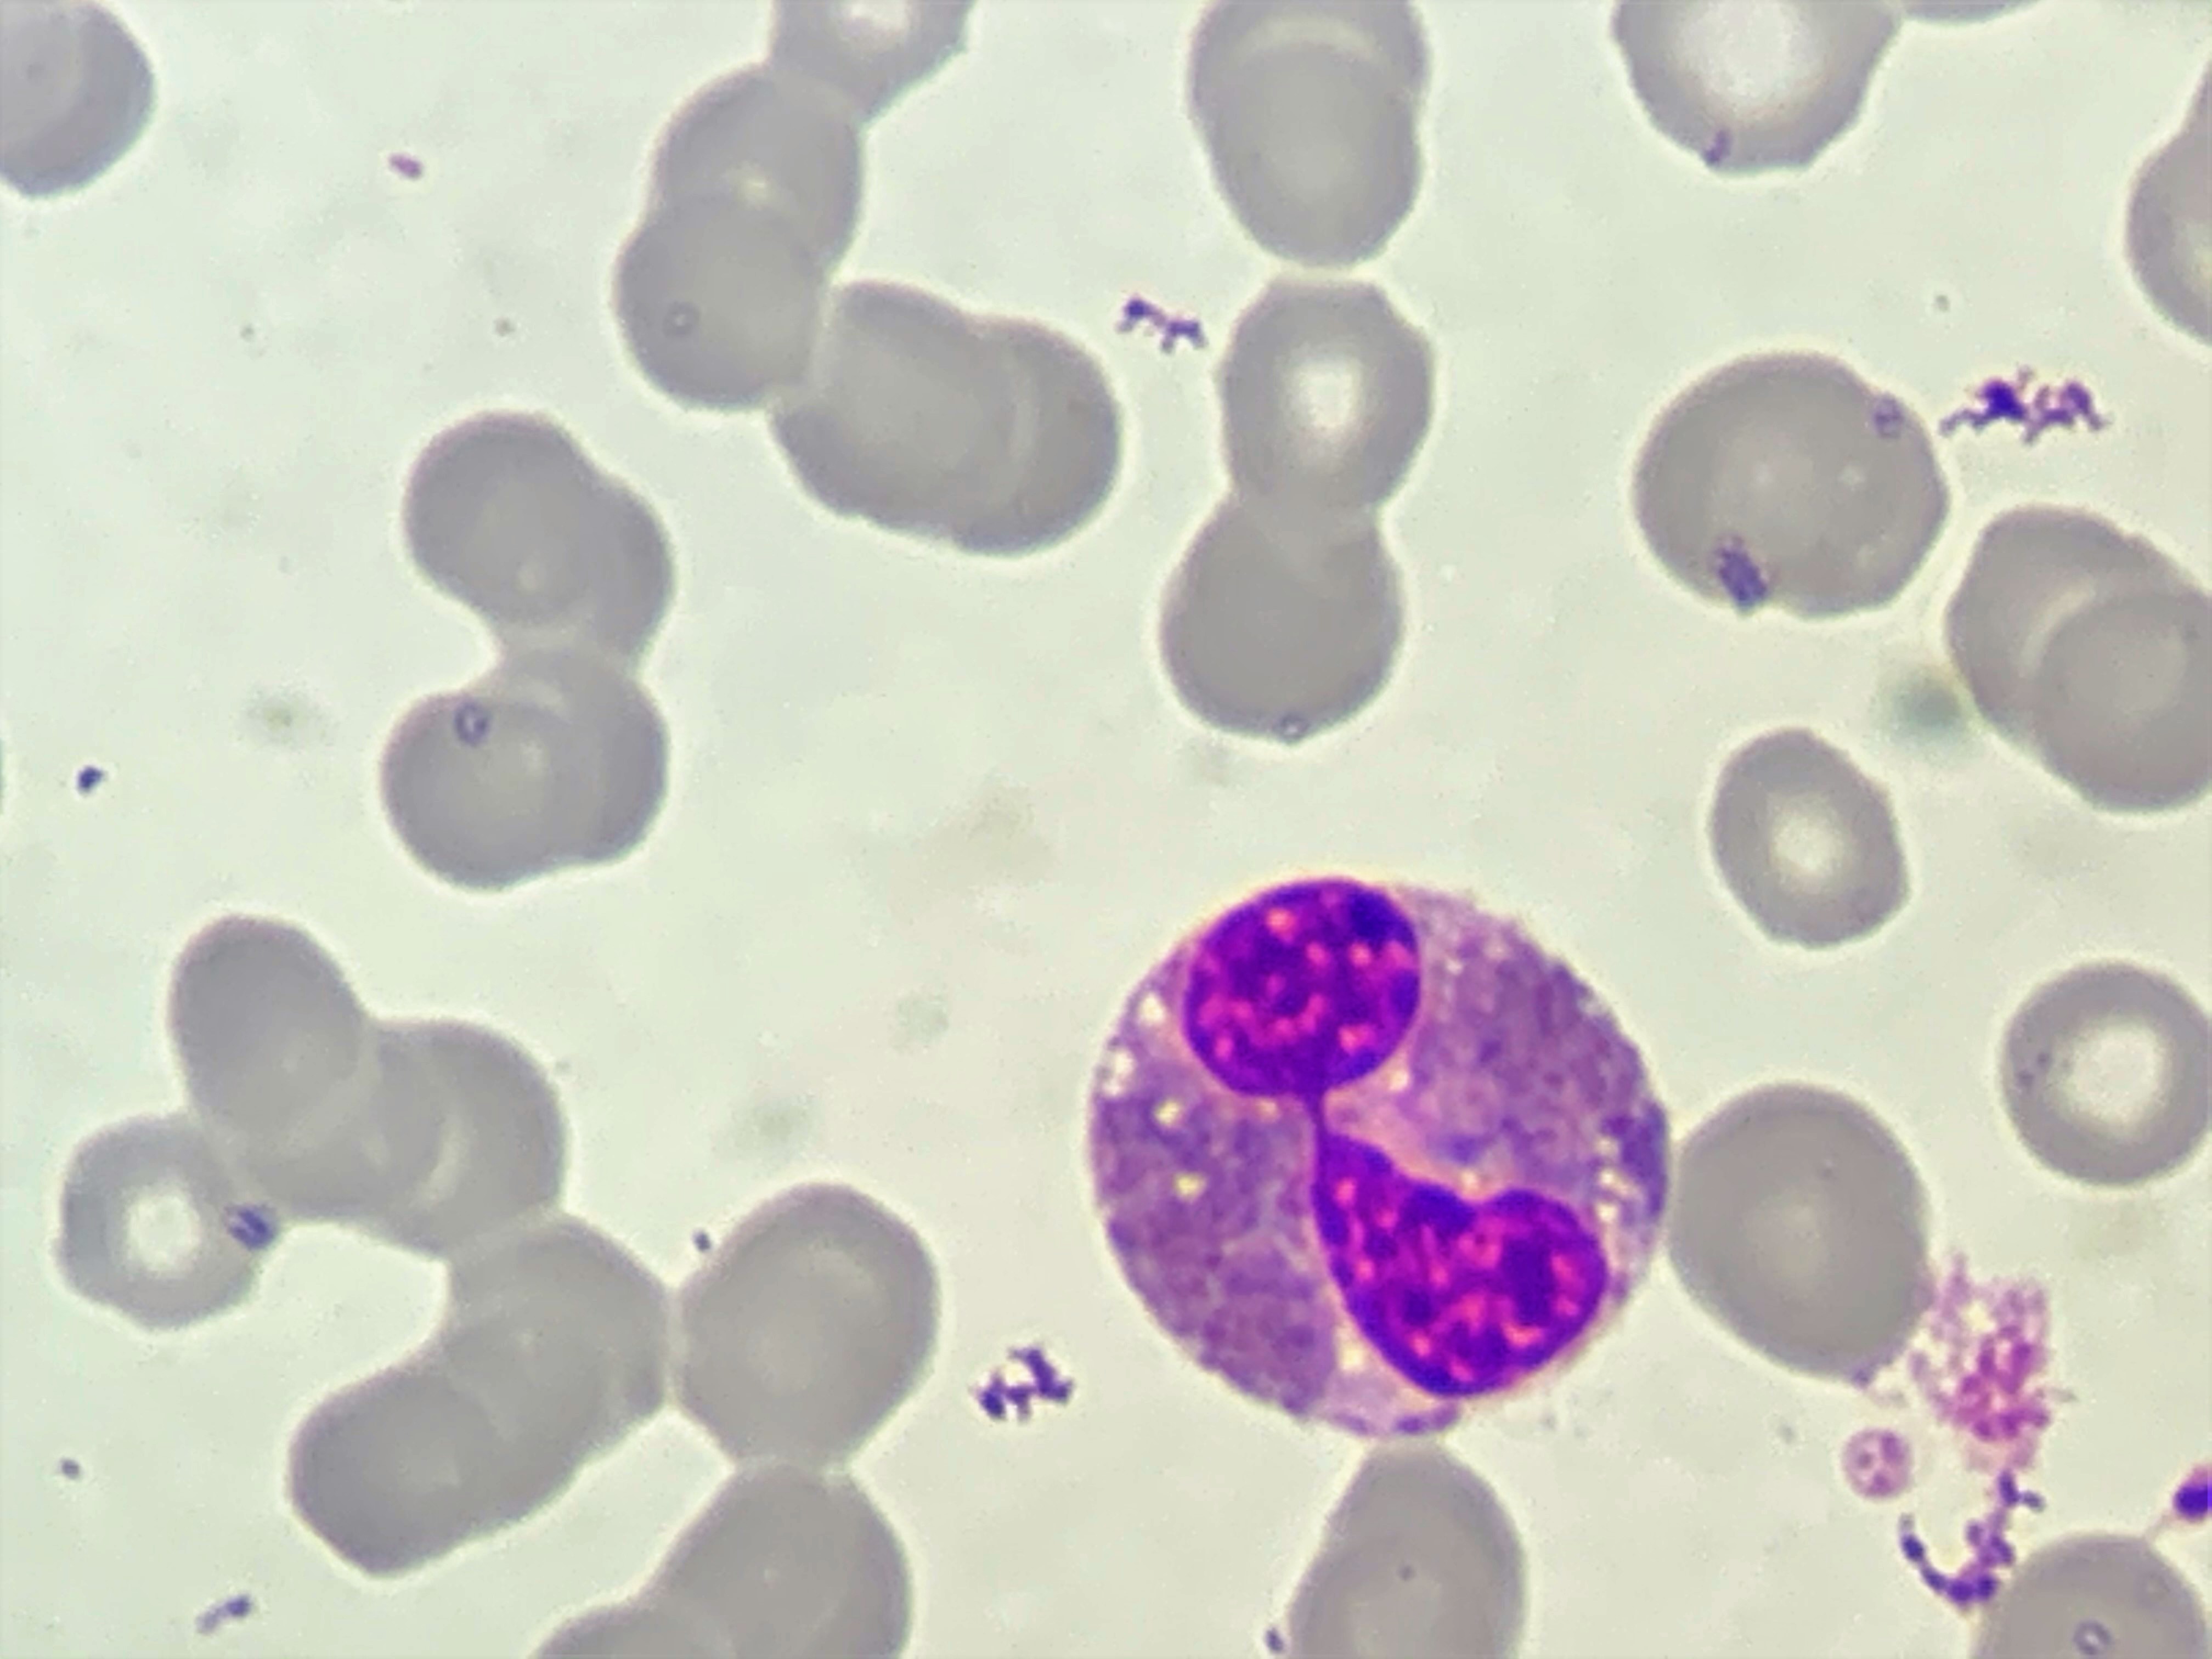
Cell type: EOSINOPHILS